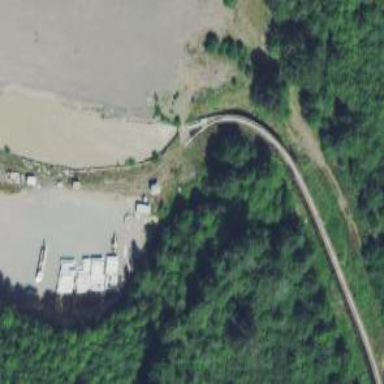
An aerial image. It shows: Narrow-gauge railway spur for service.